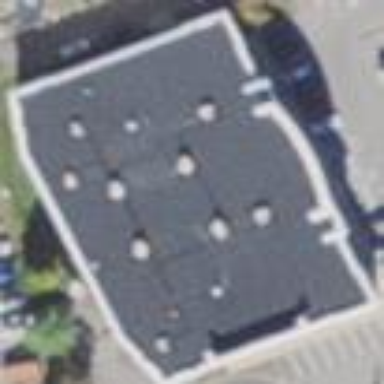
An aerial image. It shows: Building.